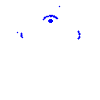
Particle: pion